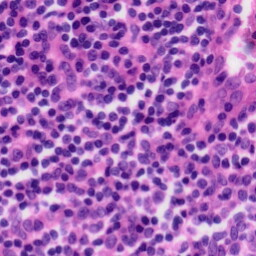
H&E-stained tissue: Tonsil